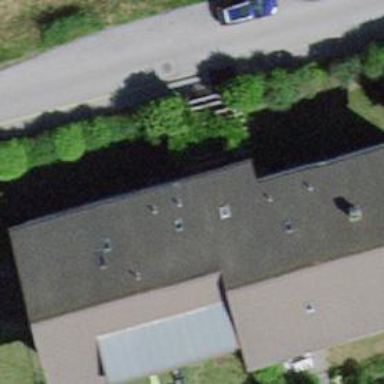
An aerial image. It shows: Detached building.